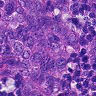
Metastatic tissue present: yes